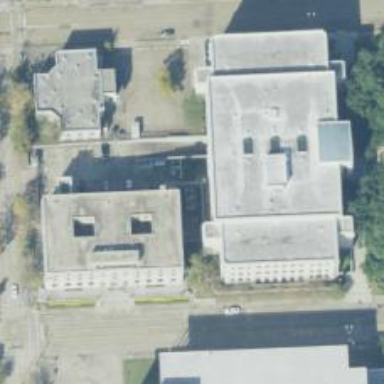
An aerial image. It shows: Courthouse building.